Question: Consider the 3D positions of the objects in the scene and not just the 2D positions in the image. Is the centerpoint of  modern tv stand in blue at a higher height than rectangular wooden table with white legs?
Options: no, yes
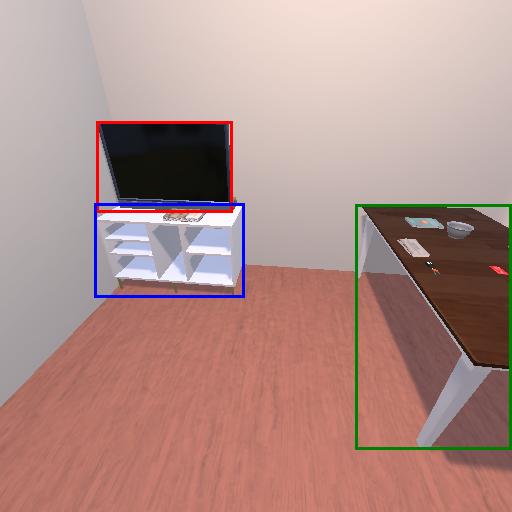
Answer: no